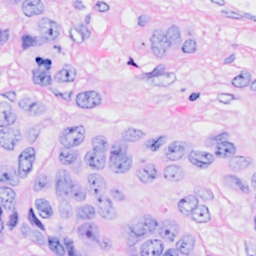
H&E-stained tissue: Breast